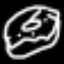
Label: donut